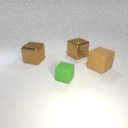
large brown rubber cube behind small green rubber cube